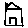
Label: house